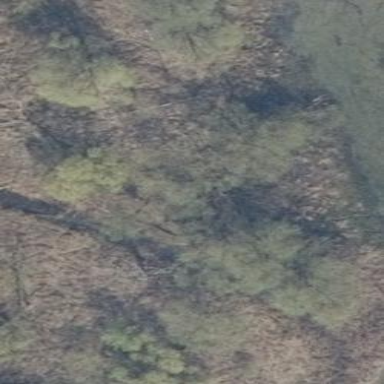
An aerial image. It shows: Area covered in scrub vegetation.